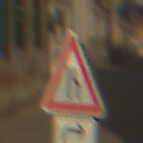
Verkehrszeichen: EinseitigVerengteFahrbahnRechts
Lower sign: RichtungsangabeDurchPfeile5
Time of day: Midday
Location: Outdoor (Urban)
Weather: Clear
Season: NotSpecified
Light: Natural